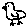
Label: bird